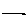
Label: line